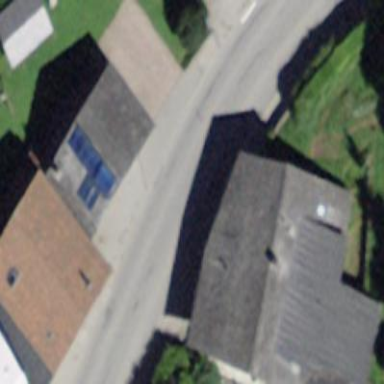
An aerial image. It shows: Simple house.